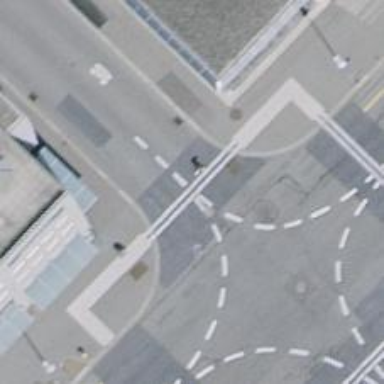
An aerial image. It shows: Unmarked road crossing.